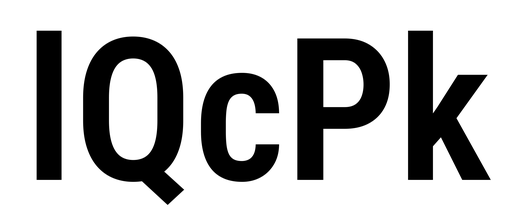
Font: Roboto_Condensed_SemiBold